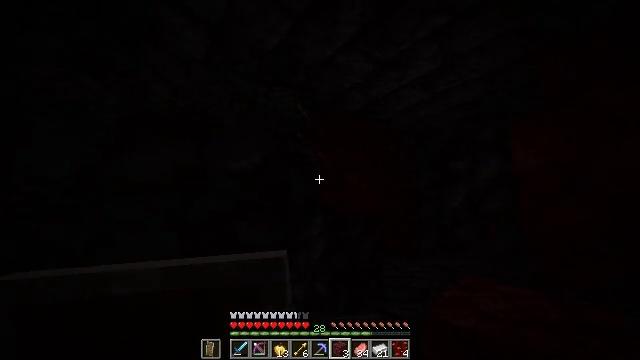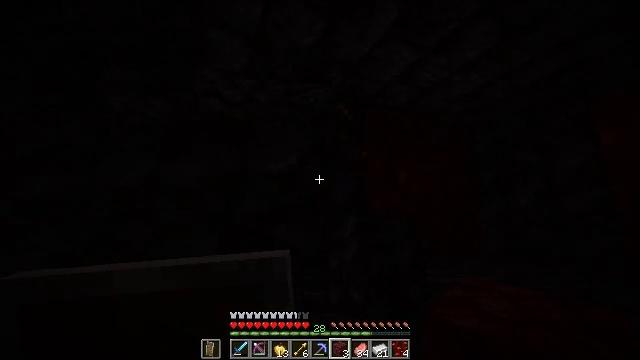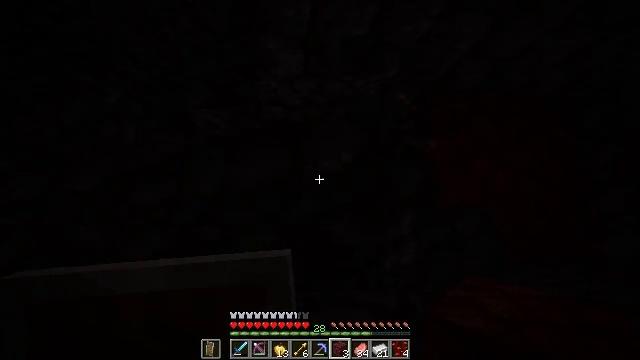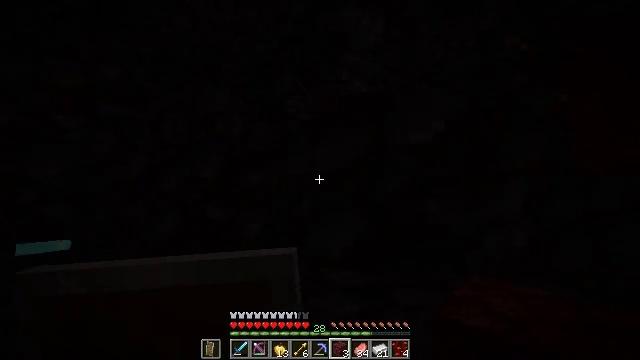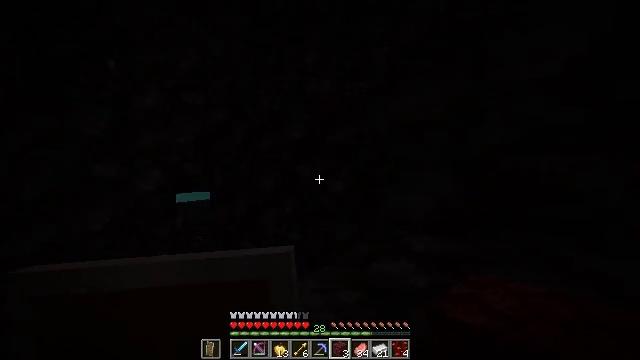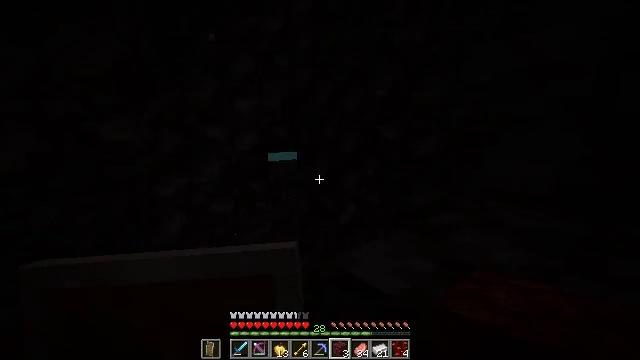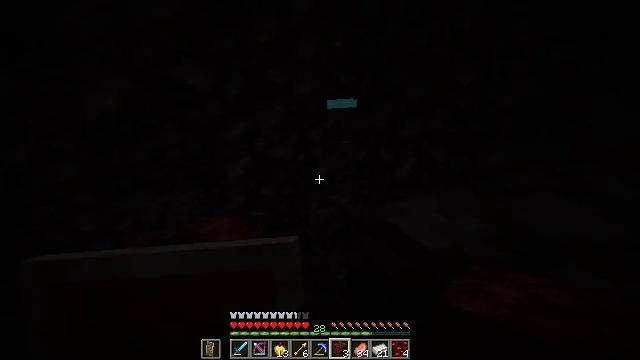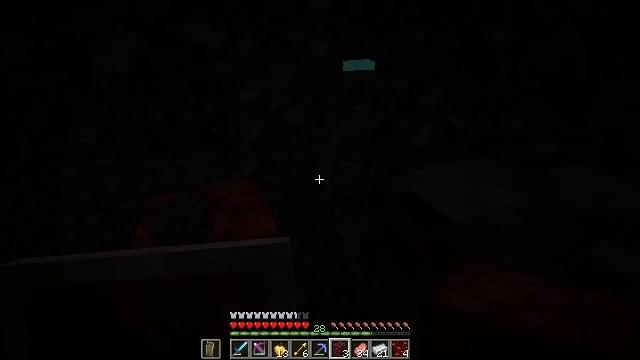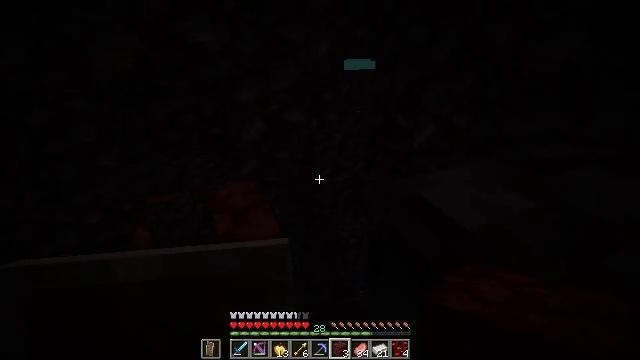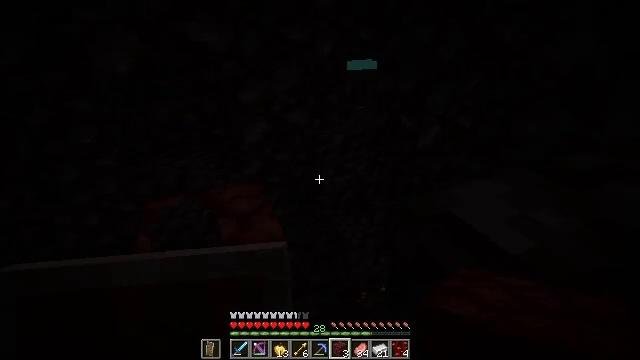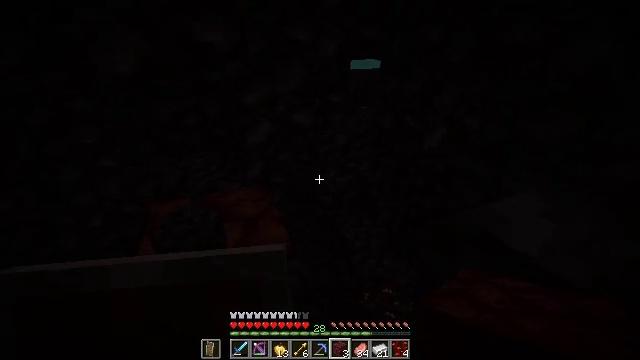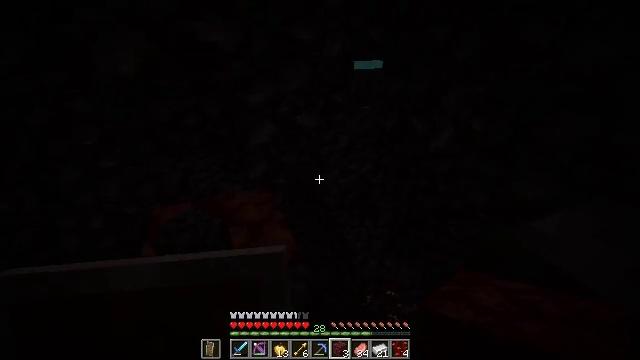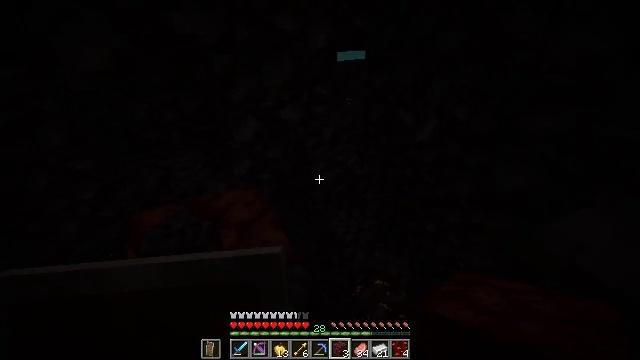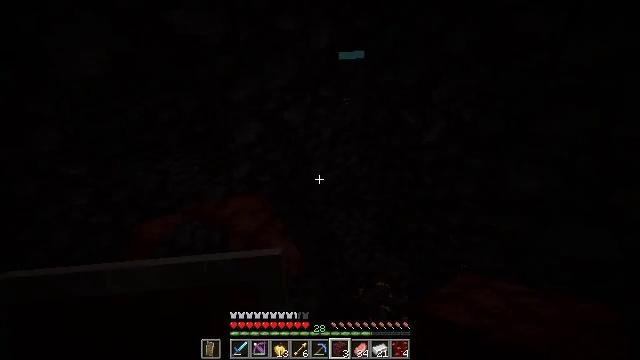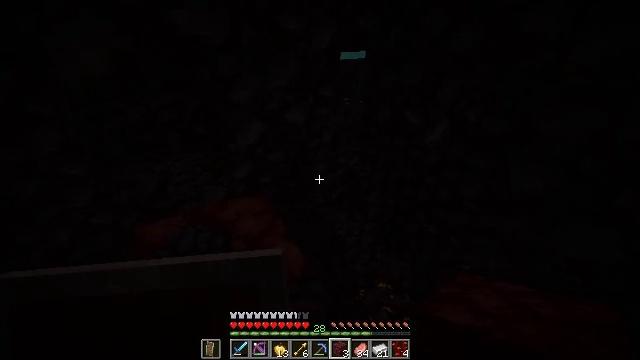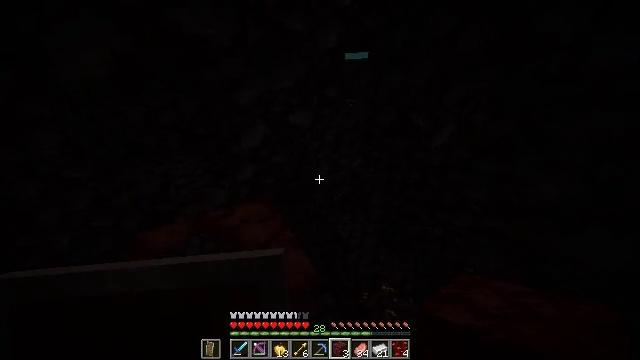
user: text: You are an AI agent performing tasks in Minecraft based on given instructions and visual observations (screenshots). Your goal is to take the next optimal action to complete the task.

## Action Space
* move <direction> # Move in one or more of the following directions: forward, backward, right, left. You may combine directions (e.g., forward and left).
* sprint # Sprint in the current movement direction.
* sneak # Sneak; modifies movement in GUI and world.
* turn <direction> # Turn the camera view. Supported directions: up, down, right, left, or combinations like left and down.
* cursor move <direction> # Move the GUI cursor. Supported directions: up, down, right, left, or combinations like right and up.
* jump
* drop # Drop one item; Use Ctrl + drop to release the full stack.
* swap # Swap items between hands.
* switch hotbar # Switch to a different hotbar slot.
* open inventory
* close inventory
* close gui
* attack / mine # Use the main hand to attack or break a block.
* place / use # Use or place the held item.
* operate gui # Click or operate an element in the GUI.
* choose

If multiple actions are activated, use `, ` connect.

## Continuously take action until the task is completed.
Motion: motion action
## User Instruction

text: Get some blackstone from the ground.
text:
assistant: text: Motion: move forward and move right, sneak, turn left
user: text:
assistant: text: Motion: move forward and move right, sneak, turn left
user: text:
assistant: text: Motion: move forward and move right, sneak, turn left and down
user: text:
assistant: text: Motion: move forward and move right, sneak, turn left and down
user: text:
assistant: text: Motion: move forward and move right, sneak, turn left and down
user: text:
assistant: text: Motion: move forward and move right, sneak, turn left and down
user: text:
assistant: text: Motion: move forward, sneak, turn left and down
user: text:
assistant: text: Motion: move forward and move left, sneak
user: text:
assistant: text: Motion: move forward and move left, sneak
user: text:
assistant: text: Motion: move forward and move left, sneak
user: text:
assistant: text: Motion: move forward and move left, sneak
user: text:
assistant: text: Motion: move forward and move left, sneak, turn right and down
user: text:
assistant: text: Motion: move forward and move left, sneak, turn right
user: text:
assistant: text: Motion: move forward and move left, sneak
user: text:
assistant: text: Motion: move forward, sneak
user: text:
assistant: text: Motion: move forward, sneak
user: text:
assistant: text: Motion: move forward, sneak
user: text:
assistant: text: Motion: move forward, sneak
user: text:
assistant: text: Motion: move forward and move left, sneak
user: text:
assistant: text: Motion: move forward and move left, sneak
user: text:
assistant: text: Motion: move left, sneak
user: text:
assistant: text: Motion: sneak
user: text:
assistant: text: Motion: sneak
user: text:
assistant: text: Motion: sneak
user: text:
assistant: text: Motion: sneak, turn left and up
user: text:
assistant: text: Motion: move back and move left, sneak, turn left and up
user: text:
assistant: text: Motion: move back and move left, sneak, turn left and up
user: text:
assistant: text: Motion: move back and move left, sneak, turn left and up
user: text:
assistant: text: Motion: move back, sneak
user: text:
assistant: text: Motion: move back, sneak